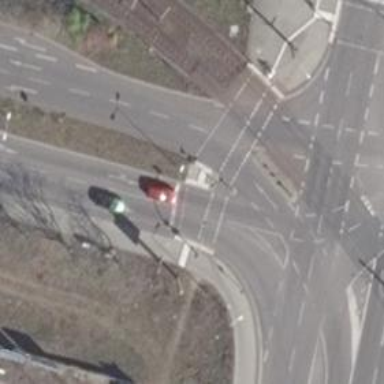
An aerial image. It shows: Road with traffic signals.